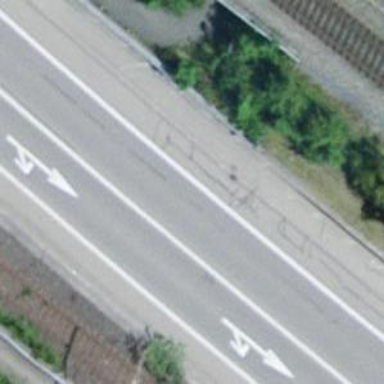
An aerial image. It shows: Asphalt road classified as primary highway.